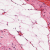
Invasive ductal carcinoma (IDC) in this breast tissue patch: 0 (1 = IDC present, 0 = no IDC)